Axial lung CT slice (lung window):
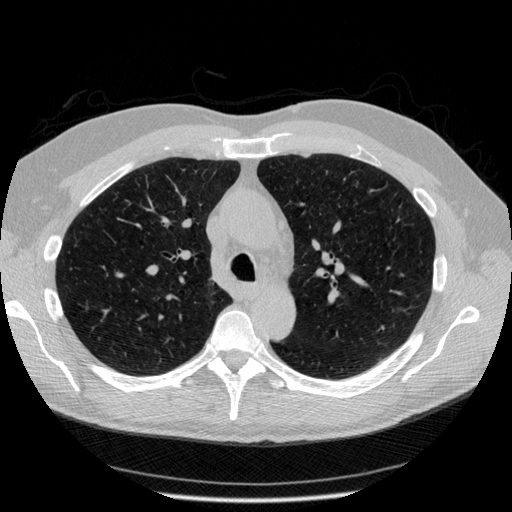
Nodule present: no